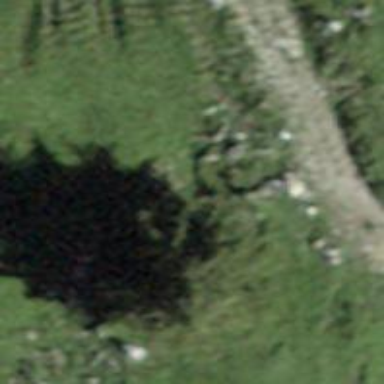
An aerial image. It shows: Single tag "natural: tree."